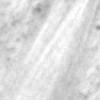
Label: change